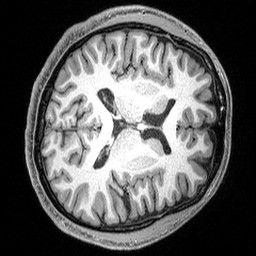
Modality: T1w
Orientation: axial
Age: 32
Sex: female
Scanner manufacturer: siemens
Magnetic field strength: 3 T
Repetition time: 2.3 s
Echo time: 0.00298 s